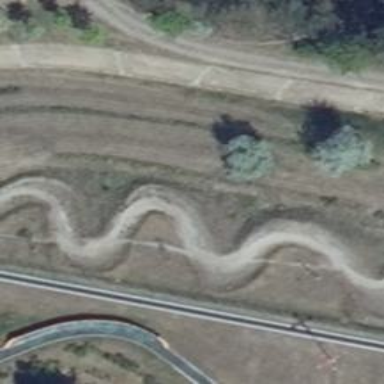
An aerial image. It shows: Dirt cycleway track for leisure land.